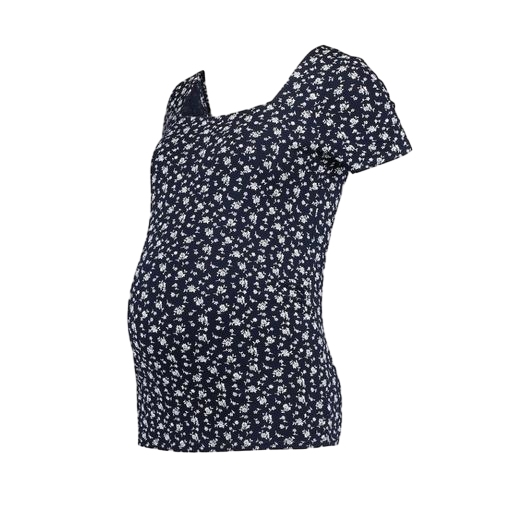
blue maternity navy folk floral, blue maternity/nursing top, multicolor maternity petite t-shirt block print, white background